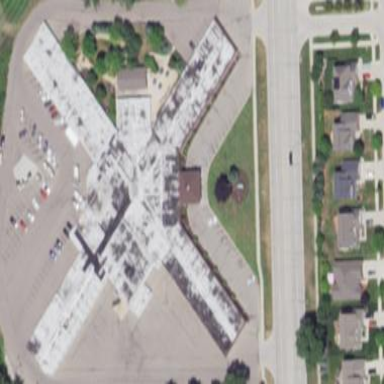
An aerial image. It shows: Nursing home.